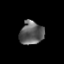
Tissue: lung
Cell type: Endothelial cells
Senescence score: 0.5649
Nuclear area (px): 544
Mean DAPI intensity: 95.73